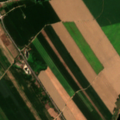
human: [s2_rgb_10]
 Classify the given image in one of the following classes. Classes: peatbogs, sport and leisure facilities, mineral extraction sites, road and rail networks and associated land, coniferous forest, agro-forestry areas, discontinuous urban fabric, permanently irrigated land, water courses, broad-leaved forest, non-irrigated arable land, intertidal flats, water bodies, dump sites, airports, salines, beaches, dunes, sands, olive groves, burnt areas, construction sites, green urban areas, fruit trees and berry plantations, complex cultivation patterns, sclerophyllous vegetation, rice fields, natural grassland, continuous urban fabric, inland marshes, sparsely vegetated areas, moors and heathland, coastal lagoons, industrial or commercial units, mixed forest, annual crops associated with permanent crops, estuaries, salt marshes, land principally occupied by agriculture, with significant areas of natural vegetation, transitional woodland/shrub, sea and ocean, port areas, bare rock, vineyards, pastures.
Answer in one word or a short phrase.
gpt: permanently irrigated land, water courses